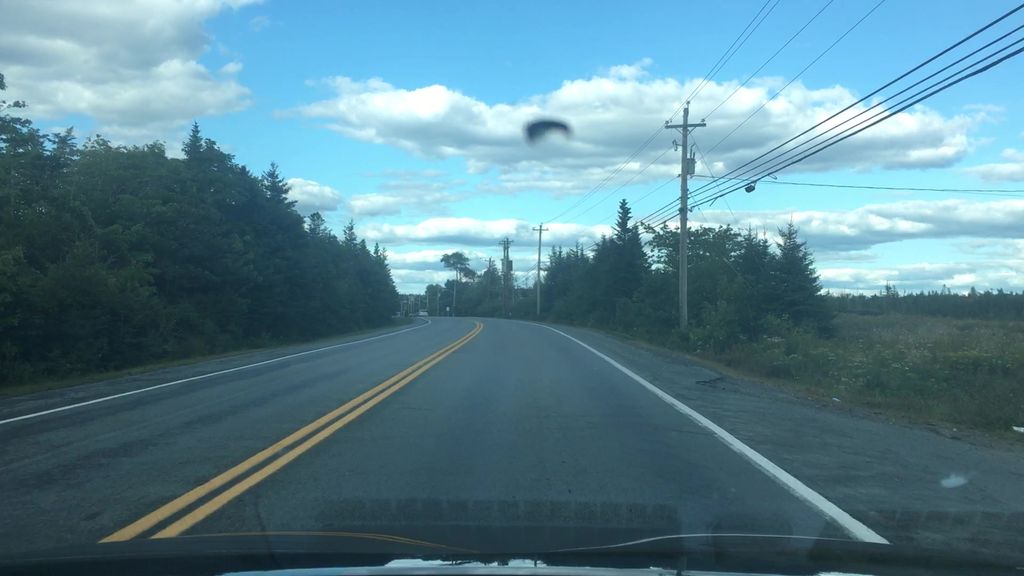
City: halifax